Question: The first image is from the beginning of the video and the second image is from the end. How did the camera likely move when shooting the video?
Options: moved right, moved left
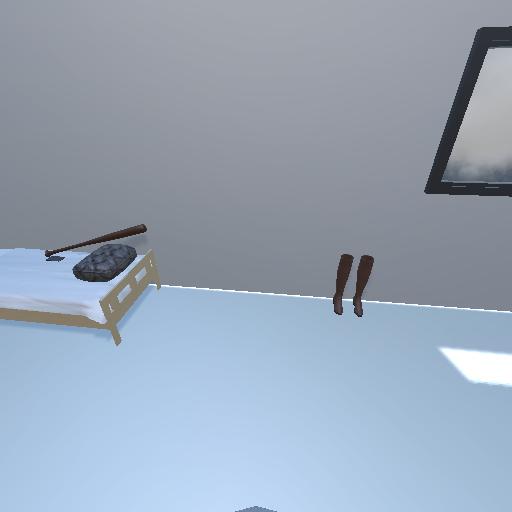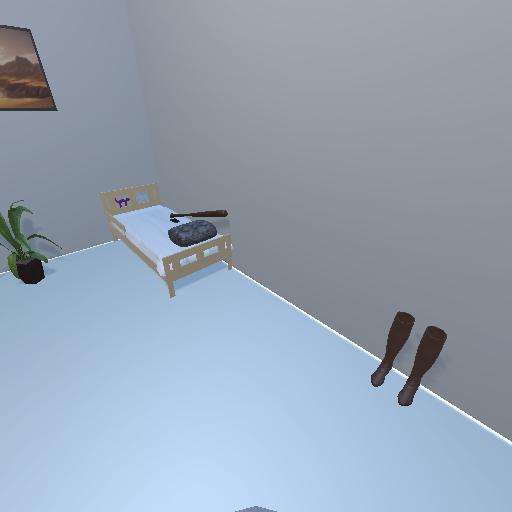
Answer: moved right